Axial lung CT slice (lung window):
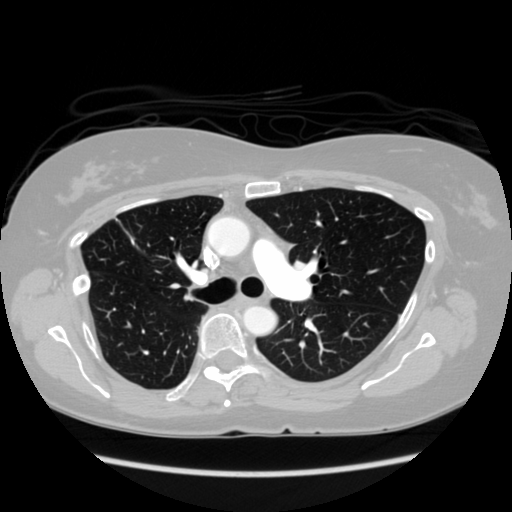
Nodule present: no